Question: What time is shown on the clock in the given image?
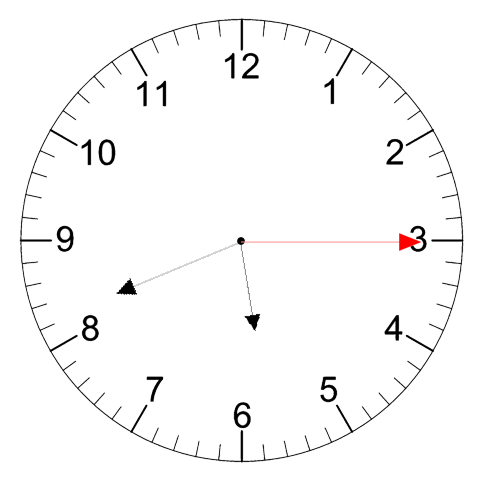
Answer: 05:41:15